Question: I am new to Firefox development and am using the Add-on SDK. I would like to know how to get the following user interface in an extension:

Is this interface a panel? If not, what is it and how do I go about getting this interface in a Firefox addon?
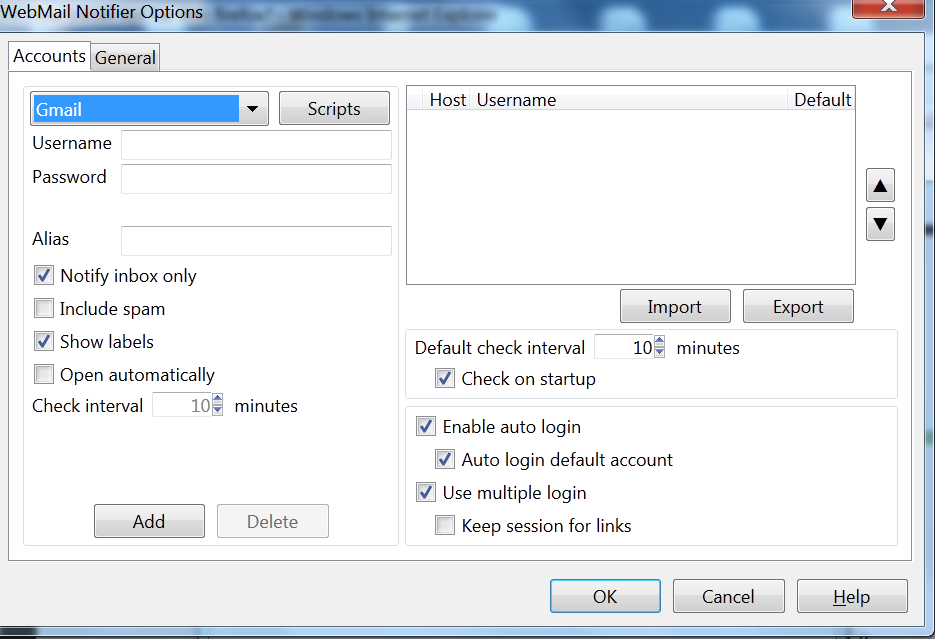
Answer: No, this isn't a panel. Your screenshot shows a <URL> dialog window which is why it looks like a native dialog.
The Add-on SDK uses HTML for its needs however, creating a native-looking dialog is hard there. There is a <URL> with XUL support but it is outdated and very experimental.
The other option would be <URL> at some point to show it.